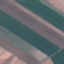
Land use / land cover class: AnnualCrop